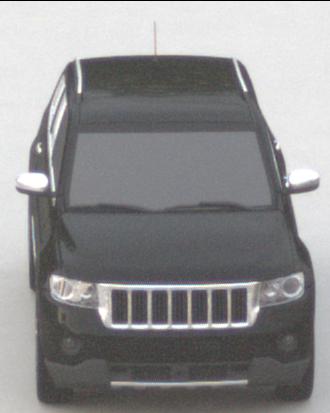
Make: Jeep
Model: Grand Cherokee
Detailed model: WK2
Model produced from: 2010
Model produced until: 2021
Doors: 5
Color: black
Road condition: dry road
Daytime: sunrise or sunset
Contrast: low contrast